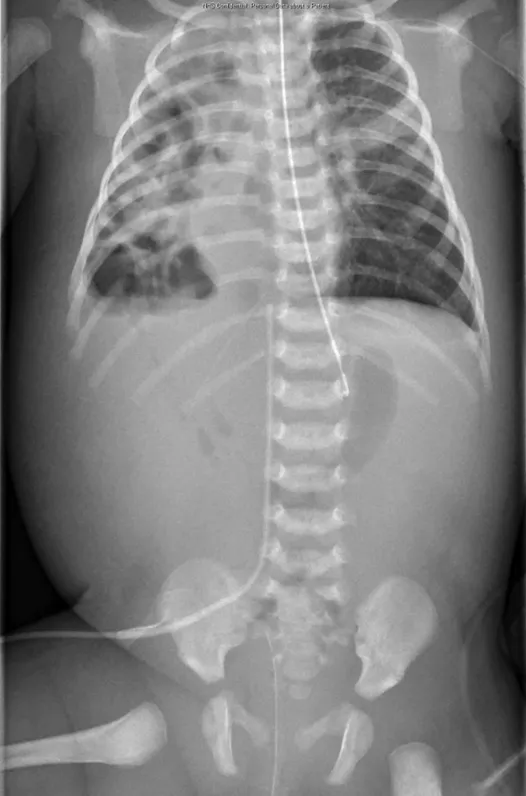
X-ray showing distended bowel loops in right hemithorax prior to emergency surgery in NICU. NICU, neonatal intensive care unit.
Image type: radiology (x_ray)